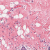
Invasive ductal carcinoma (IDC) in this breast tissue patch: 0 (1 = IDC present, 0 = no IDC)